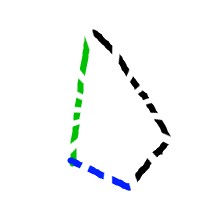
Shape: kite